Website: slack
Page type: payment
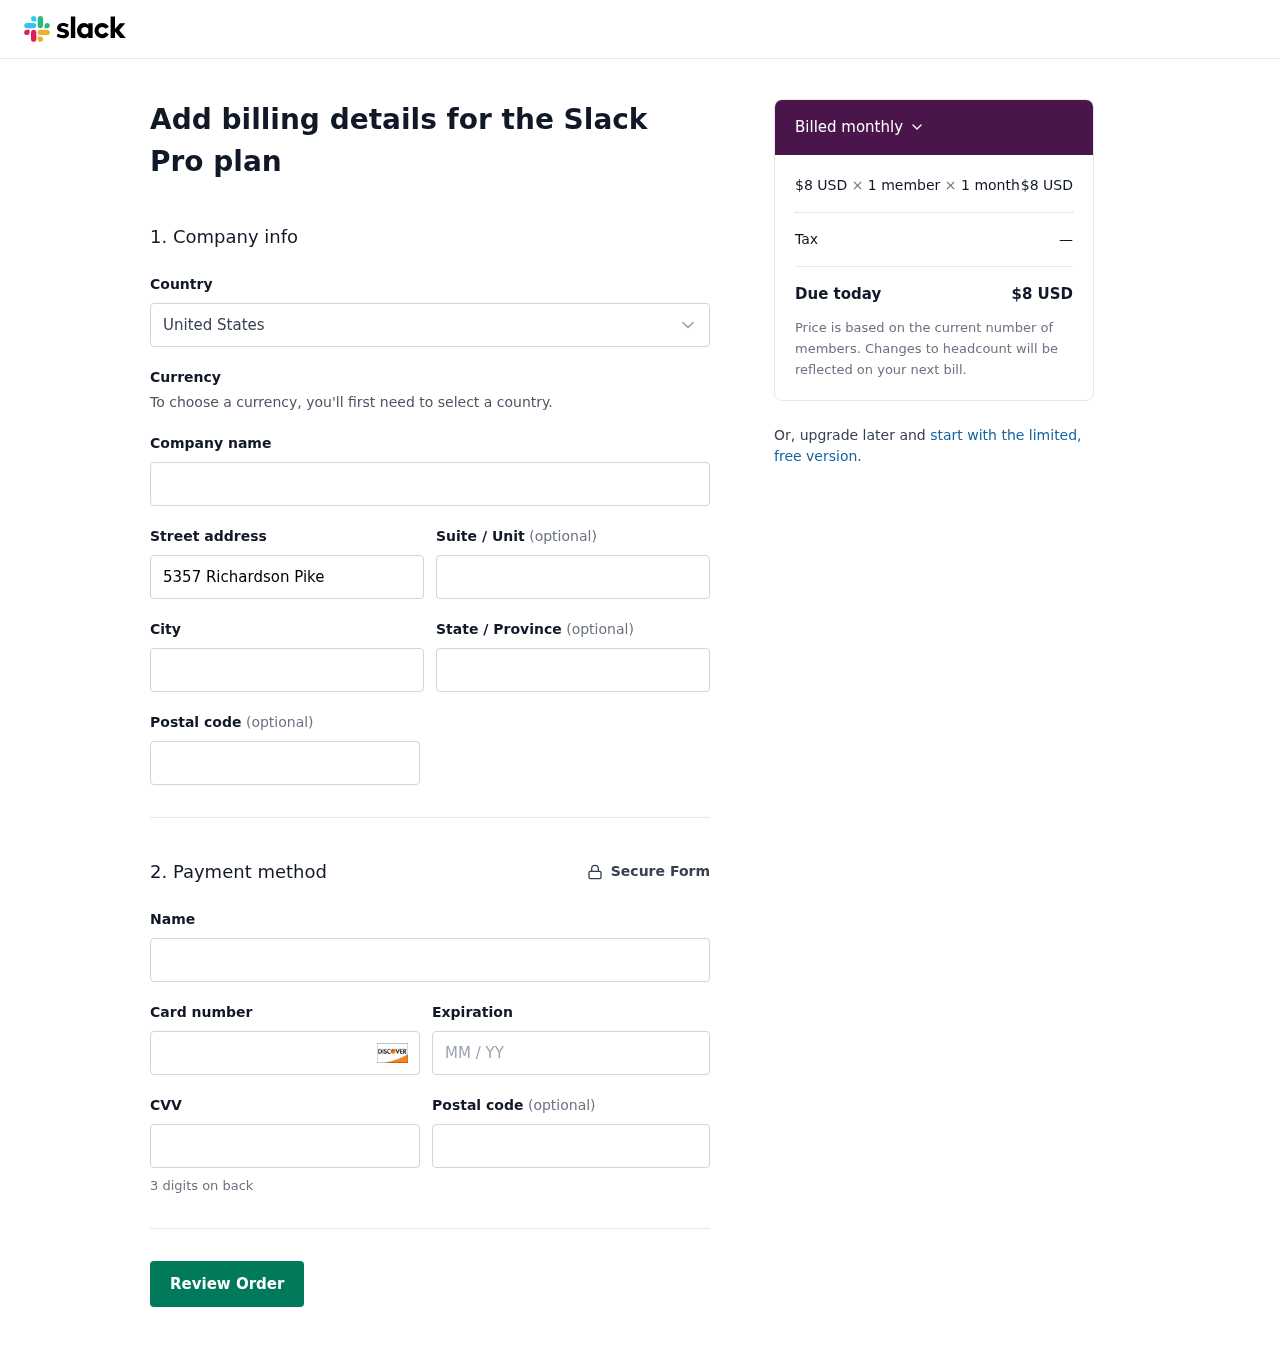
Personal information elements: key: PII_COUNTRY
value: United States
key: PII_STREET
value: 5357 Richardson Pike Suite 478
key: PII_CITY
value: Port Craig
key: PII_STATE
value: Delaware
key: PII_POSTCODE
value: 46541
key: PII_FULLNAME
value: Samantha Dickson
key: PII_CARD_NUMBER
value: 6569 7378 9286 6937
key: PII_CARD_EXPIRY
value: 11/28
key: PII_CARD_CVV
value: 296
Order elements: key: ORDER_PRICE_PER_MEMBER
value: $8 USD
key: ORDER_NUM_MEMBERS
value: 1 member
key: ORDER_NUM_MONTHS
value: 1 month
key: ORDER_SUBTOTAL
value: $8 USD
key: ORDER_TAX
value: —
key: ORDER_TOTAL
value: $8 USD